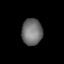
Tissue: lung
Cell type: Epithelial cells
Senescence score: 0.1931
Nuclear area (px): 534
Mean DAPI intensity: 113.135